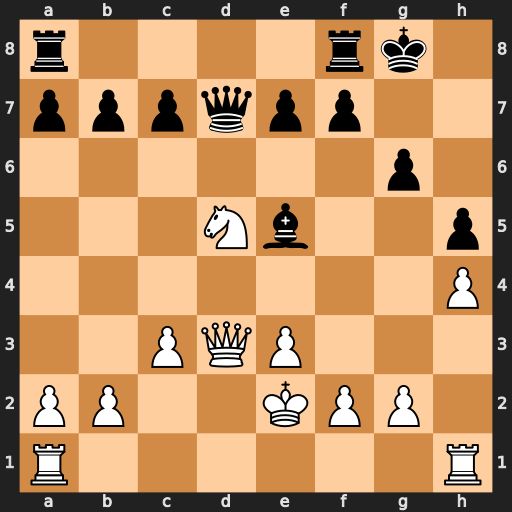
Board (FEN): r4rk1/pppqpp2/6p1/3Nb2p/7P/2PQP3/PP2KPP1/R6R
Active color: w
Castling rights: -
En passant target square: -
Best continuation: Nf6+ exf6 Qxd7